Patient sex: M
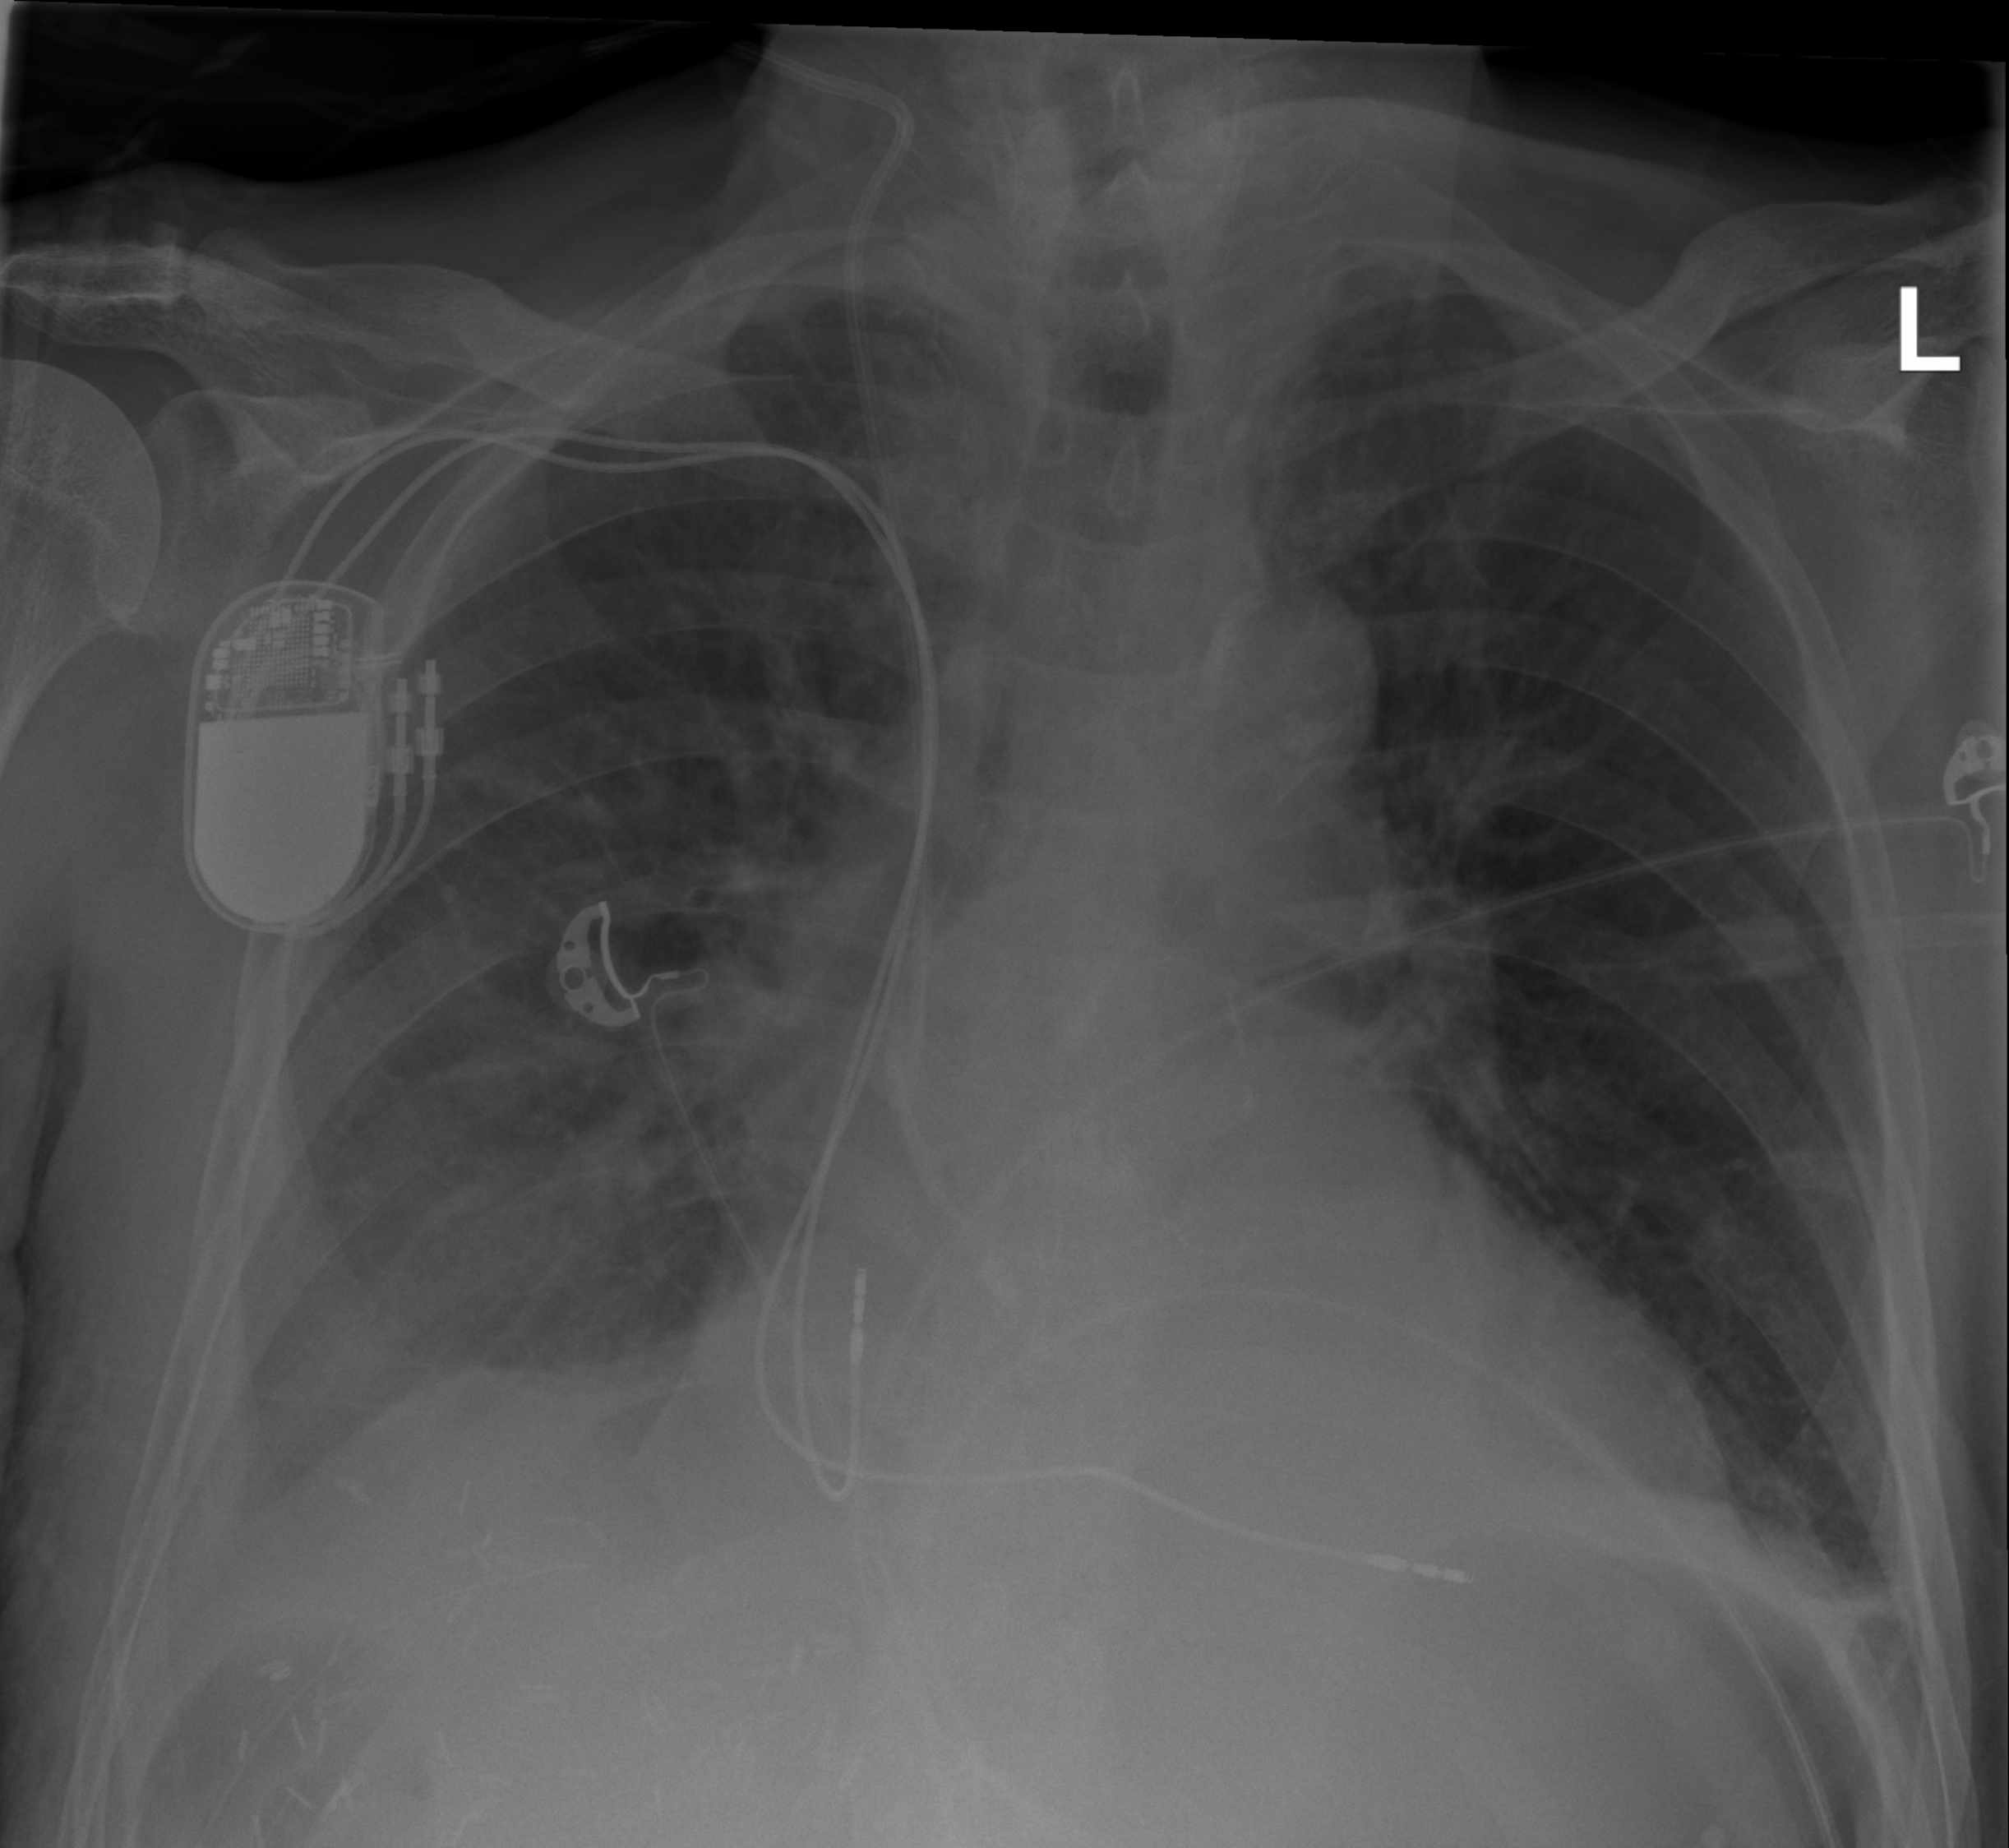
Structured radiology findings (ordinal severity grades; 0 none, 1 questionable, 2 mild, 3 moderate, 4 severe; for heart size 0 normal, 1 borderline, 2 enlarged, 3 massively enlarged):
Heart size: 2
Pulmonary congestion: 2
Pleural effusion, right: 2
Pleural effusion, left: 1
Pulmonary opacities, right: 2
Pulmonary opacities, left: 0
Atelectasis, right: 2
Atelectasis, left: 2